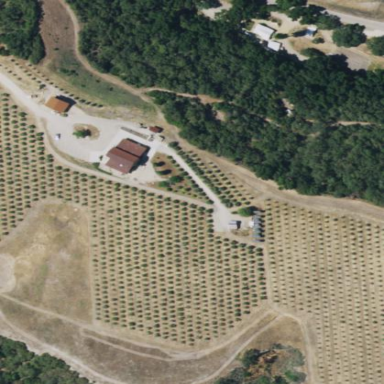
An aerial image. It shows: Orchard filled with olive trees.